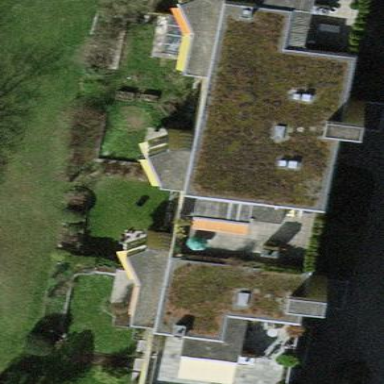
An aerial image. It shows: Building with apartments and flat roof.